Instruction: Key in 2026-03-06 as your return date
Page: home
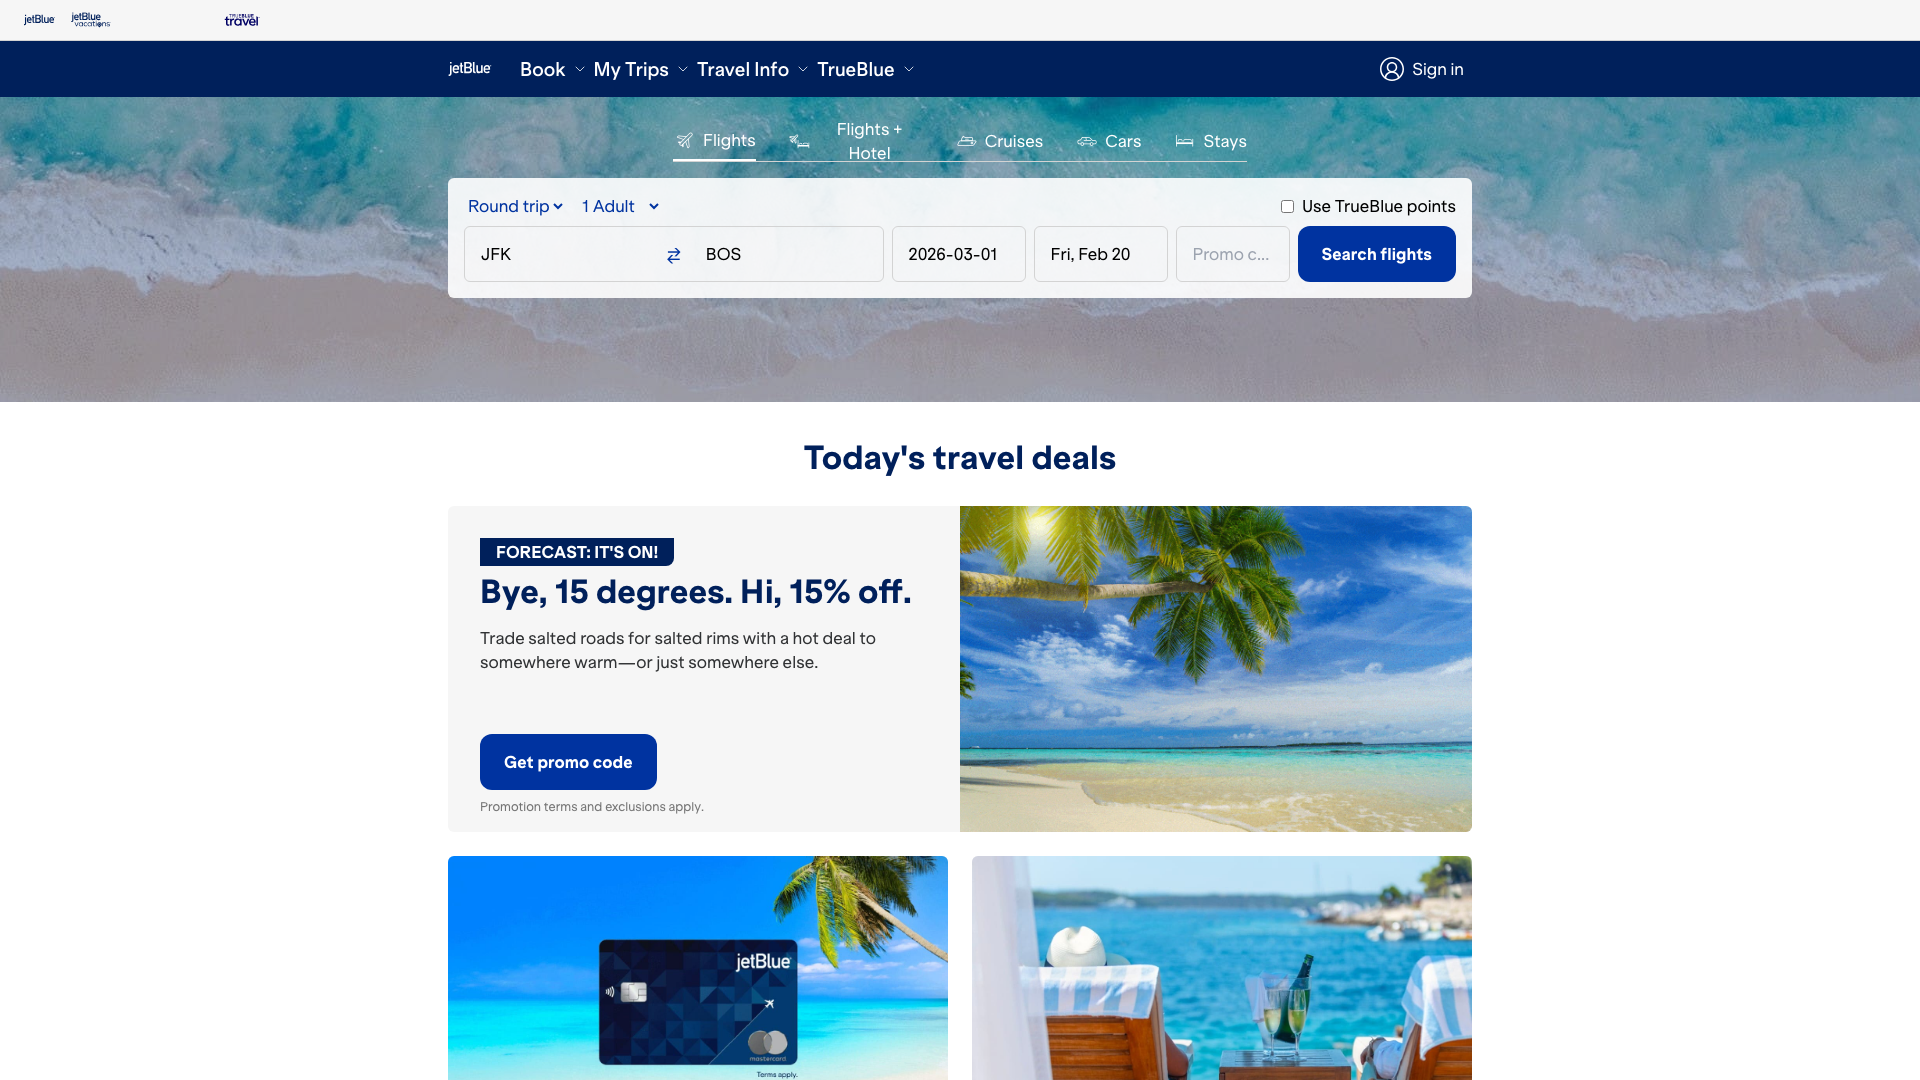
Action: type